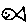
Label: fish